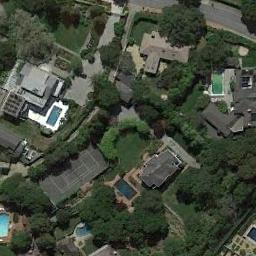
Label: tennis_court